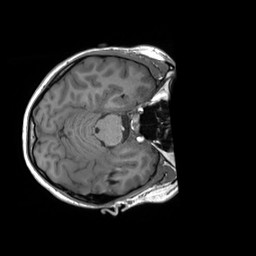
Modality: T1w
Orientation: axial
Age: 21
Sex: female
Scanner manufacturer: siemens
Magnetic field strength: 3 T
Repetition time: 1.8 s
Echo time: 0.00232 s